Question: I am new to Swift and computer science in general. In addition to Apple documentation, I'm using Swift Playground on the iPad to supplement my education. Within Swift Playground, the goal of my code is go get my character though a maze. The following code will correctly get my though my maze:
'''
func navigateAroundWall() {
if isBlockedRight && isBlocked {
turnLeft()
} else if isBlockedRight {
moveForward()
} else {
turnRight()
moveForward()
}
}
while !isOnOpenSwitch {
while !isOnGem && !isOnClosedSwitch {
navigateAroundWall()
}
if isOnGem {
collectGem()
} else {
toggleSwitch()
}
turnLeft()
turnLeft()
}
'''
Here is where my confusion lies:
'''
while !isOnGem && !isOnClosedSwitch {
navigateAroundWall()
}
'''
To correctly go through my maze, if my character 'isOnGem' 'isOnClosedSwitch', my character should not 'navigateAroundWall'. The problem with this is that I don't understand why my logical operator has to to be AND (&&), and not OR (||) to correctly run. Why is 'navigateAroundWall' executed when only one condition is true and the AND operator is used?
Below is an image to help your visualization of the maze.. as you can see there is no instances where my character will be on a gem and on a switch (the tile At the bottom-right corner) at the same time.

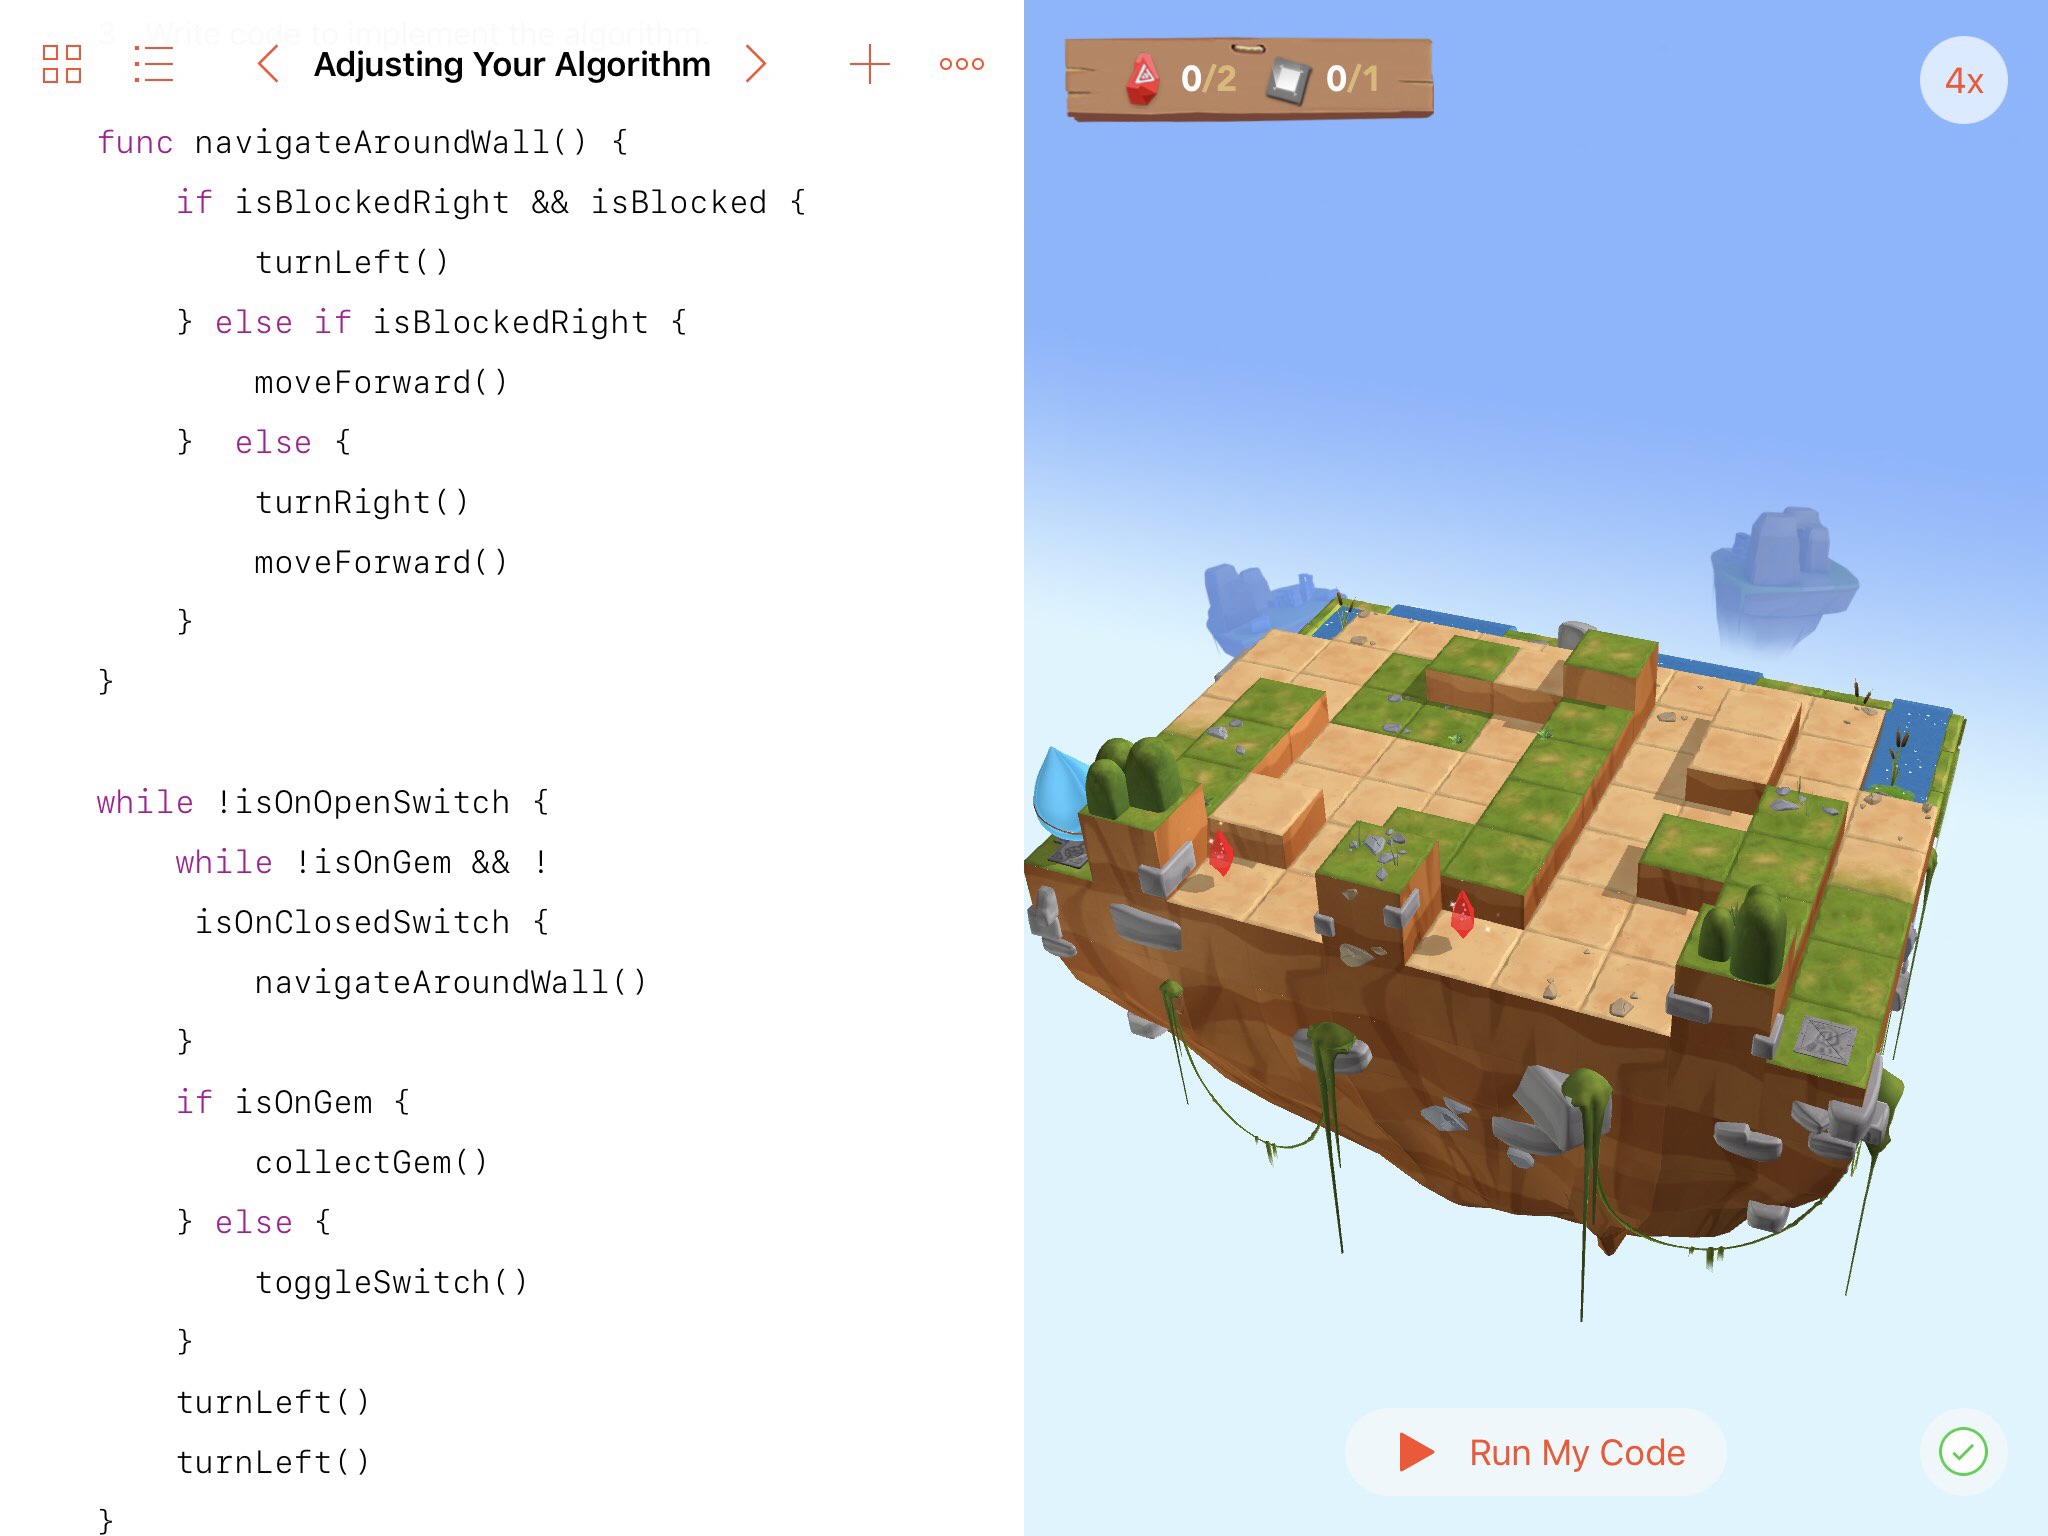
Answer: This is a simple application of De Morgan's law: equals to
In your case when or is true you do want to go to that call. This is therefore equal to the if condition presented.
You could also write it with or but then you need to negate it since you do want to do it on those conditions.